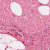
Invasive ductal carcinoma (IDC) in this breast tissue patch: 0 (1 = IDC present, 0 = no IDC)